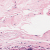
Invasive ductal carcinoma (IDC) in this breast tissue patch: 0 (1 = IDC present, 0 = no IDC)